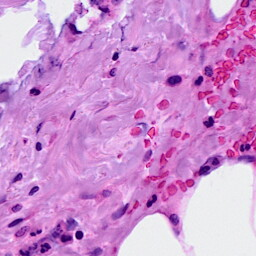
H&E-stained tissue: Breast